Question: I'm working right now on a project java allowing a manager to create a todo list and an employee to view the different ToDo, process and modify by in exemple adding a comment.
The employee's interface should consist of:
- -

My problem is that when I generate my JTextfield, etc.. in my different JTabbedPane they all have the same id because I use a while loop as follows:
'''
private void init_employee() {
try {
/* create Frame */
setTitle("SUPTODO Employee");
setSize(800, 800);
/* New panel*/
JPanel topPanel = new JPanel();
topPanel.setLayout( new BorderLayout() );
getContentPane().add(topPanel);
tabbedPane = new JTabbedPane();
/* Select in my data base */
Statement stmt = (Statement) ConnectionManager.getConnection().createStatement();
String sql="SELECT id, title, contenu, comments FROM sup_todo WHERE done = 0";
ResultSet rset=(ResultSet) stmt.executeQuery(sql);
while(rset.next())
{
/* Get data */
ToDo todo = new ToDo();
todo.setId(rset.getLong(1));
todo.setTitle(rset.getString(2));
todo.setContenu(rset.getString(3));
todo.setComments(rset.getString(4));
/* Create the field */
panel = new JPanel();
panel.setLayout(null);
title = new JLabel(todo.getTitle());
title.setBounds( 200, 0, 100, 100 );
contenu = new JLabel(todo.getContenu());
contenu.setBounds(200, 50, 400, 200 );
employeeTextFieldToDo = new JTextField();
employeeTextFieldToDo.setBounds(200,300,400,200);
employeeCheckBoxToDo = new JCheckBox("Mark as done !");
employeeCheckBoxToDo.setBounds(200, 500, 200, 100);
employeeAddCommentToDo = new JButton("Save");
employeeAddCommentToDo.setBounds(350, 600, 100, 50);
//employeeAddCommentToDo.setBounds(x, y, width, height);
/* Action */
/* Save comments */
employeeAddCommentToDo.addActionListener(new ActionListener() {
@Override
public void actionPerformed(ActionEvent e) {
/* PROBLEM HERE : Get the text of my last JTextField, not of the JTextField in his JTabbedPane */
String comment = employeeTextFieldToDo.getText();
JOptionPane.showConfirmDialog(SupTodoEmployeeFrame.this, "Votre commentaire est : " + comment, "comment message", JOptionPane.DEFAULT_OPTION);
}
});
/* Mark as done */
employeeCheckBoxToDo.addActionListener(new ActionListener() {
@Override
public void actionPerformed(ActionEvent e) {
}
});
/* add to panel */
panel.add(title);
panel.add(contenu);
panel.add(employeeTextFieldToDo);
panel.add(employeeAddCommentToDo);
panel.add(employeeCheckBoxToDo);
panel.setVisible(true);
tabbedPane.addTab(todo.getTitle(), panel);
topPanel.add(tabbedPane, BorderLayout.CENTER);
}
} catch (SQLException e1) {
e1.printStackTrace();
}
}
'''
How can I generate my JTexfield, JButton, ... with a unique name so that my action on the save button and on the checkbox will concern the right ToDo, execute the SQL command with on the right row and not the last field with this name.
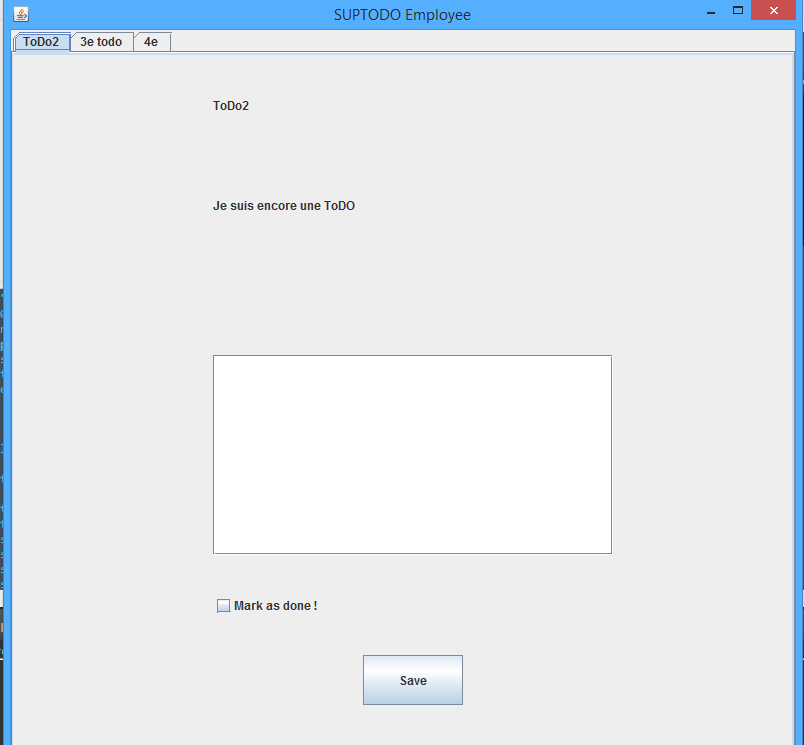
Answer: Consider creating UI variables that are local in scope to the 'while' method. If you need to reference them from within an anonymous class (eg the 'ActionListener' implementation), mark them as <URL>. For example
'''
final JTextField employeeTextFieldToDo = new JTextField();
final JButton employeeAddCommentToDo = new JButton("Save");
...
employeeAddCommentToDo.addActionListener(new ActionListener() {
@Override
public void actionPerformed(ActionEvent e) {
String comment = employeeTextFieldToDo.getText();
JOptionPane.showConfirmDialog(SupTodoEmployeeFrame.this, "Votre commentaire est : " + comment, "comment message", JOptionPane.DEFAULT_OPTION);
}
});
'''